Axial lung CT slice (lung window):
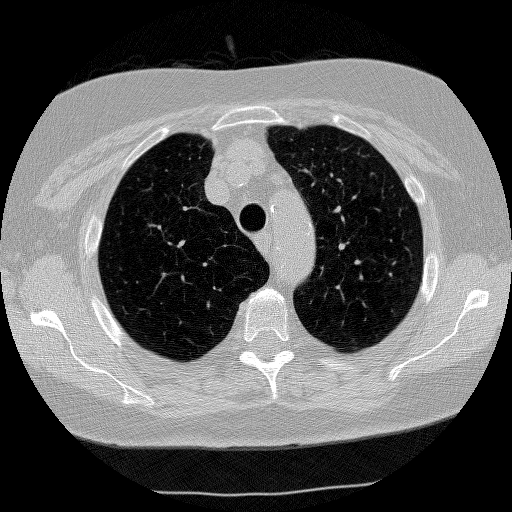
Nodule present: no